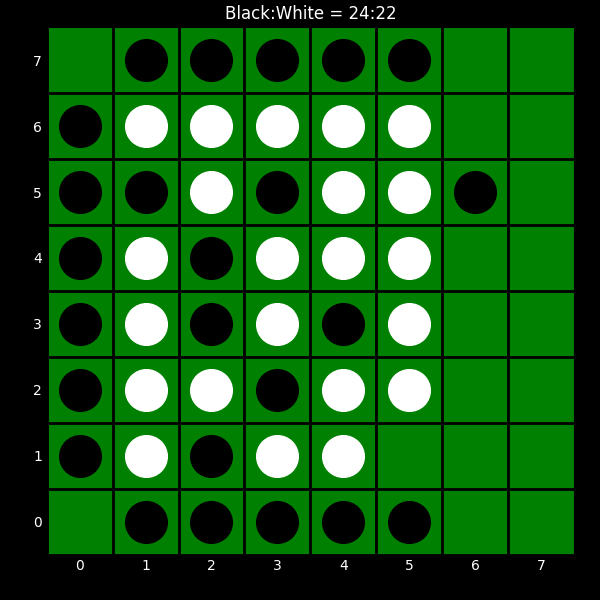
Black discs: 24
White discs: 22